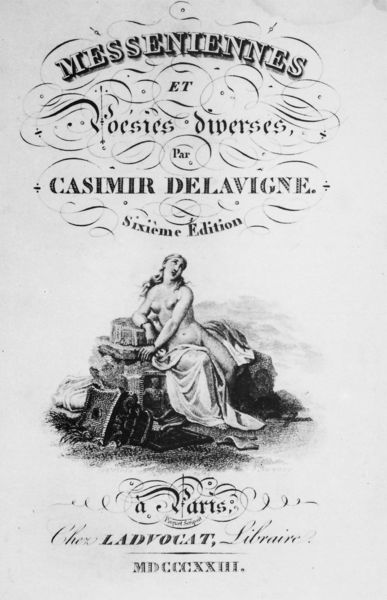
Titel: Titelblatt für C. Delavignes Messéniennes et poésies diverses (Paris)
Künstler: Achille Devéria
Schlagwörter: akt, nackt, frankreich, frau, grau, paris, schleier, tuch, mauer, muse, nacktheit, reste, ruine, truhe, buch, gestützt, druck, titel, text, plakat, titelblatt, edition, kapitell, sehnsucht, dichtung, poesie, waren, lyrik, vignette, gedichte, 19. jahrhundert, messeniennes, 1823, casimir delavigne, delavigne, gedihcte, casimir, ladvogat, sixieme